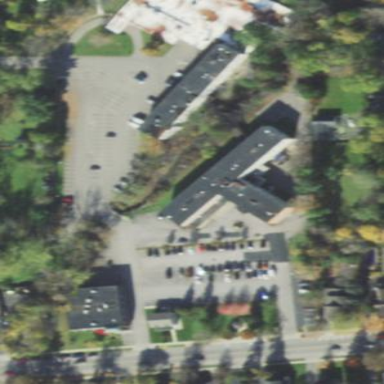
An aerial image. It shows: Nursing home.